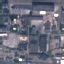
Land use / land cover: Industrial